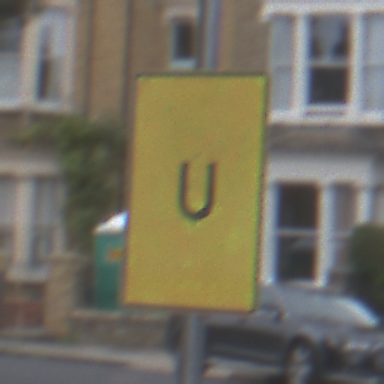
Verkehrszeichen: AnkuendigungOderFortsetzungUmleitungOhnePfeilsymbol
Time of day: MorningAfternoon
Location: Outdoor (Urban)
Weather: Overcast
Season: NotSpecified
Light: Natural